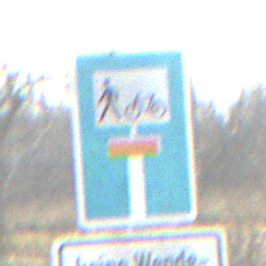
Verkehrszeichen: SackgasseRadverkehrFussgaengerDurchlaessig
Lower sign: HinweisGeaenderteVorfahrtVerkehrsfuehrungVerkehrsregelung3
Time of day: MorningAfternoon
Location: Outdoor (Suburban)
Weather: PartlyCloudy
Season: NotSpecified
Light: Natural